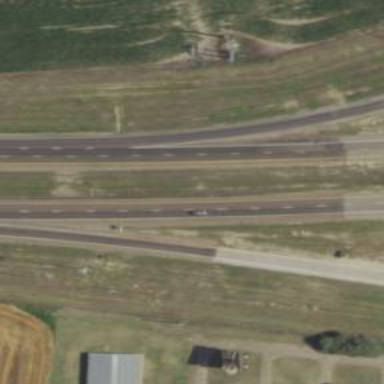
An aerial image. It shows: Dash road marking.